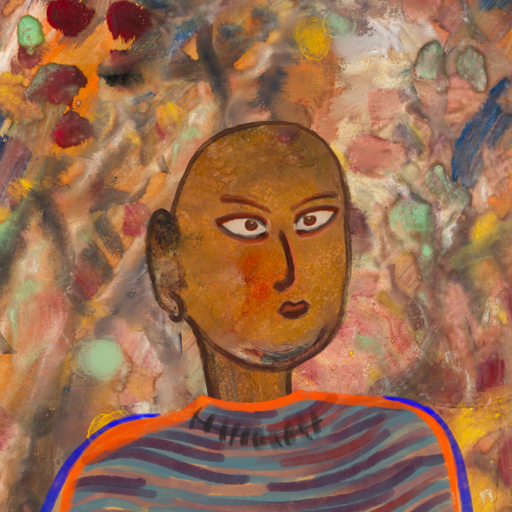
Background: Mother_And_Son_Mother, Head And Neck Side: Pipe, Face Side: Roy_Bahadur, Bust: Experience, Hair Side: Blank, Head Accessory: Blank, Second Necklace: Blank, Necklace: In_The_Sun, Baby: Blank